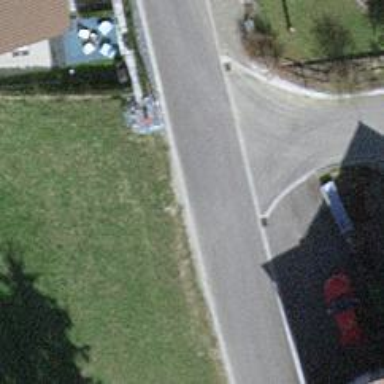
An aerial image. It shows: Residential road with asphalt surface.